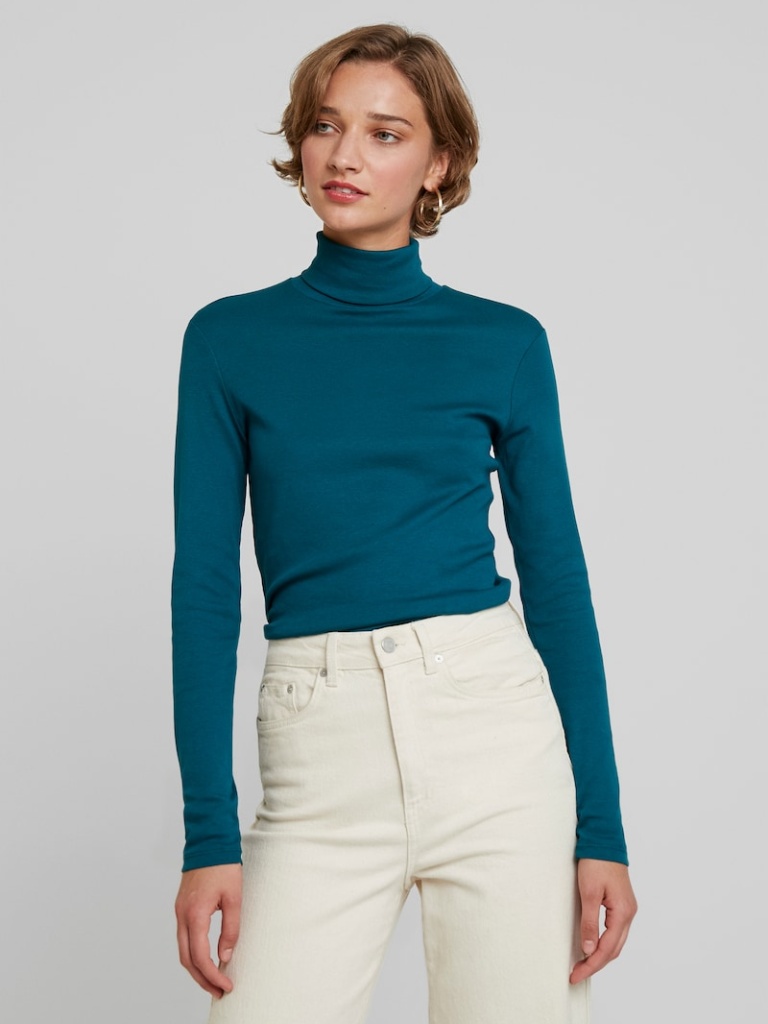
knit tight a long-sleeved with the sleeves down hip length Fully Tucked in turtleneck turtleneck